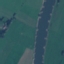
Land use / land cover: River